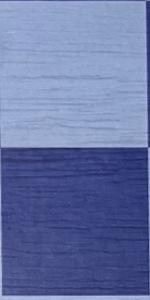
Label: Empty